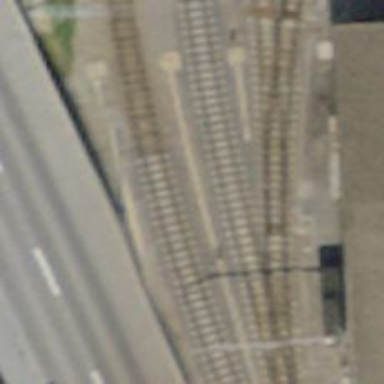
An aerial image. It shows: Narrow-gauge railway with electrified tracks using contact line. Located in service yard with one track.